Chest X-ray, AP view. Patient: 67 years old, sex M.
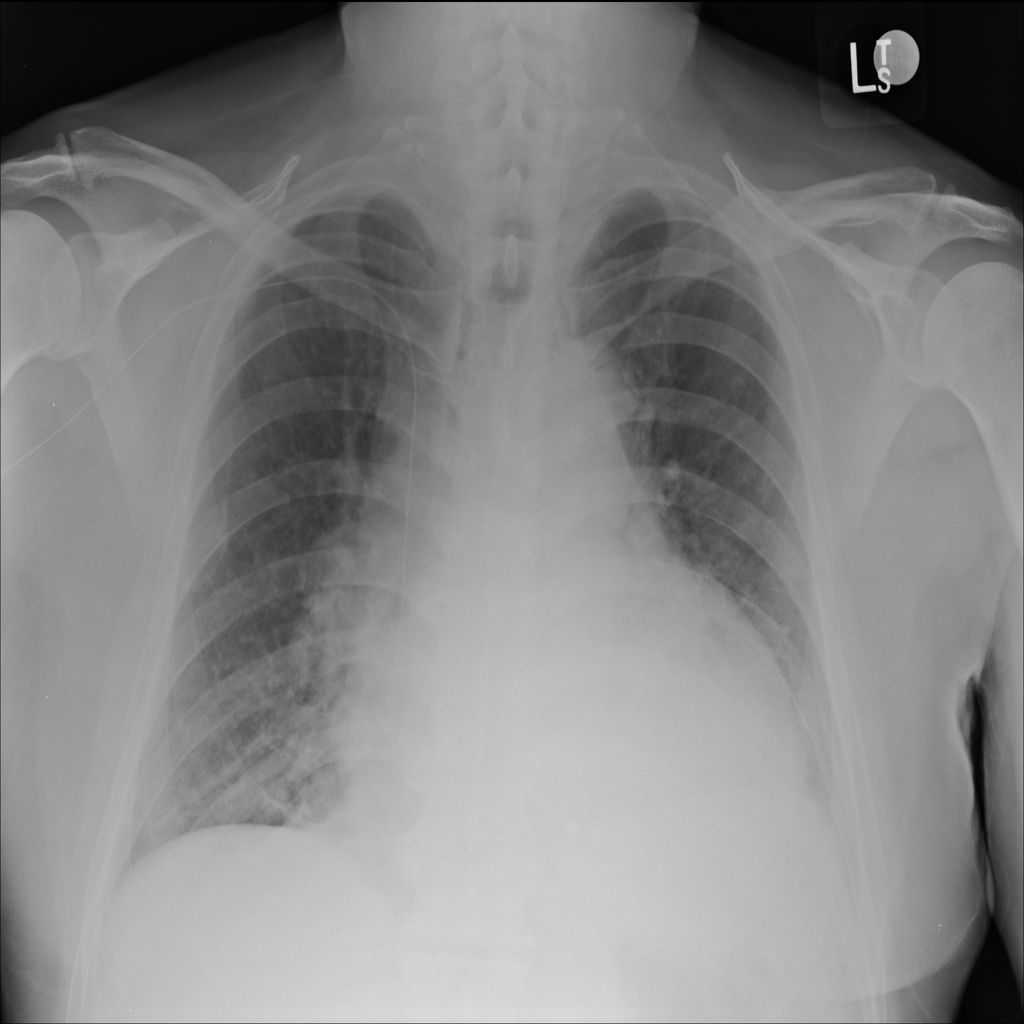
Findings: Atelectasis, Cardiomegaly, Effusion